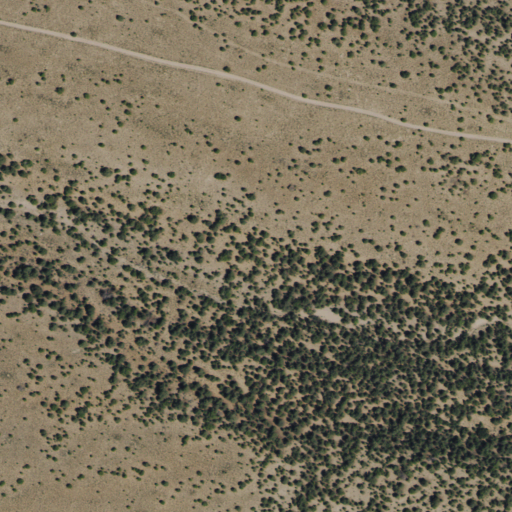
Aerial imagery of valley in Nevada named Snake Canyon containing evergreen forest, shrub, and open development